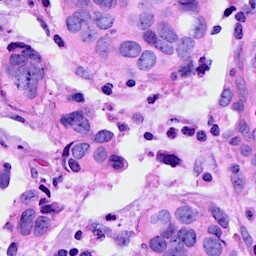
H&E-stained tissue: Breast